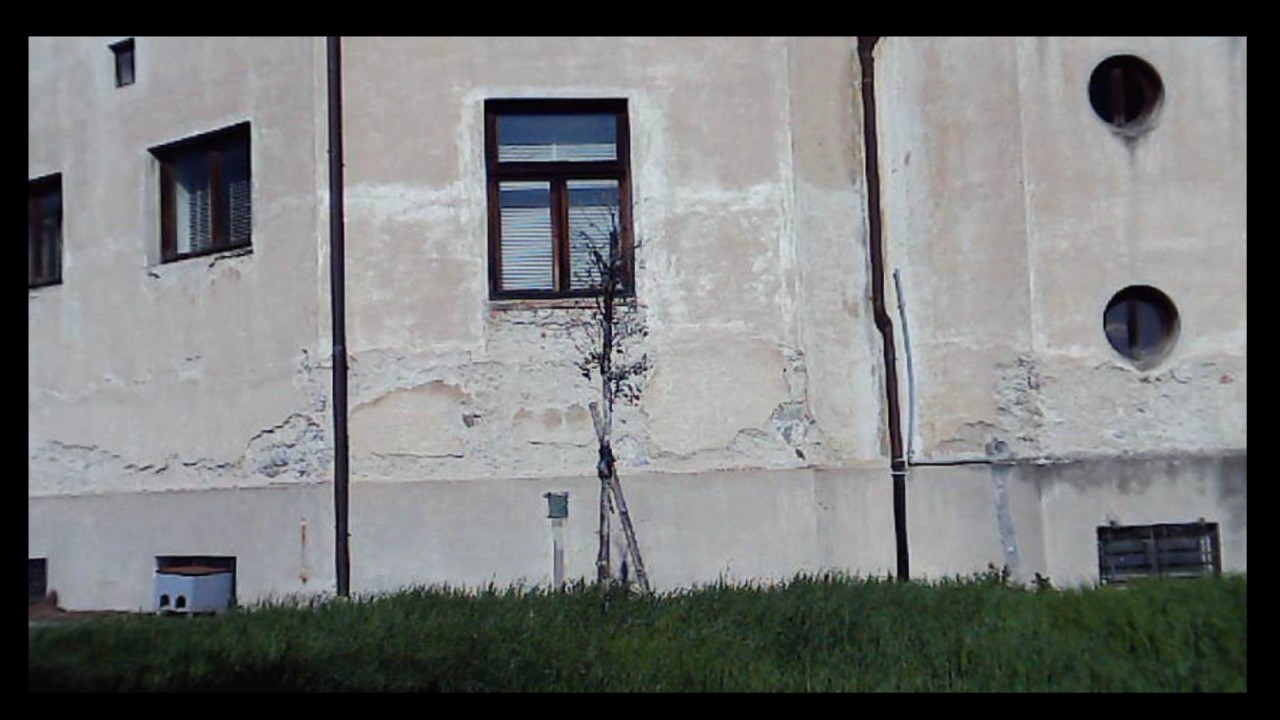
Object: Betafpv air75